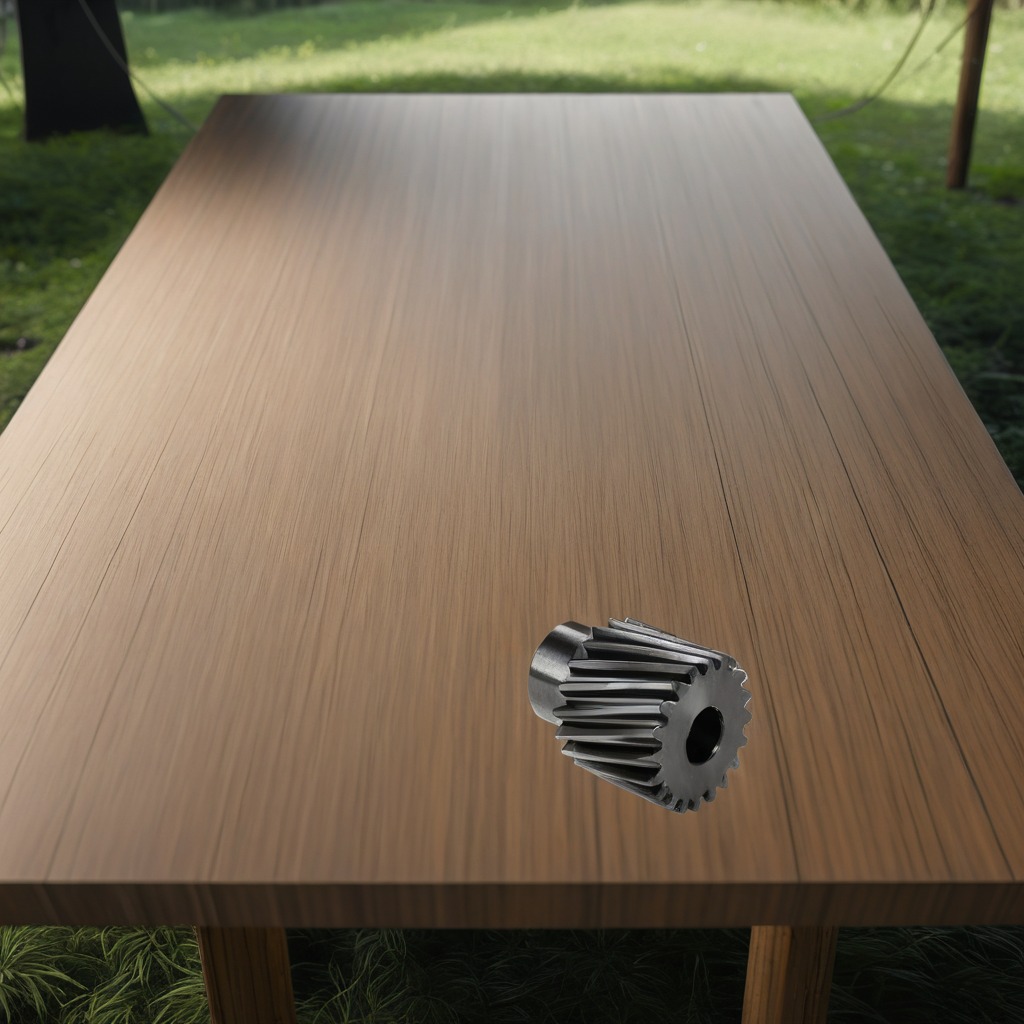
A steel gear with teeth is lying on the wooden table inside a jungle field workshop tent humid ambient light worn but